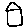
Label: house